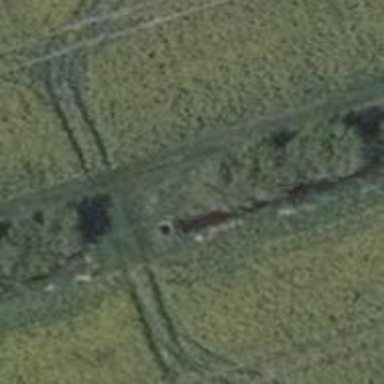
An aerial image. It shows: Culvert tunnel.